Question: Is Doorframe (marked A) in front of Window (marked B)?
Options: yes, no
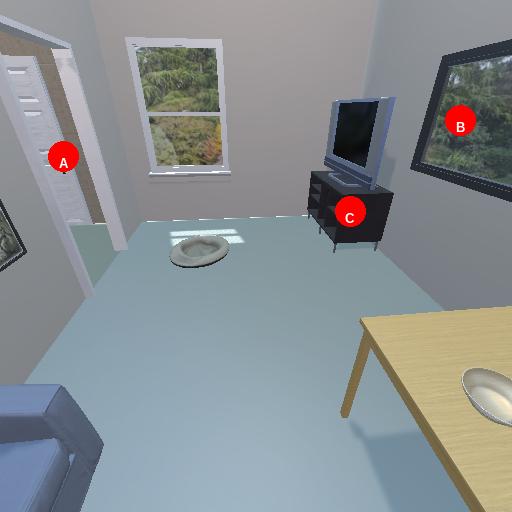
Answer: yes